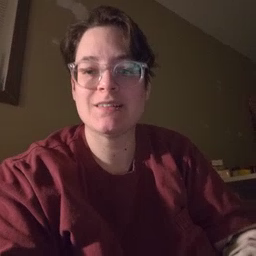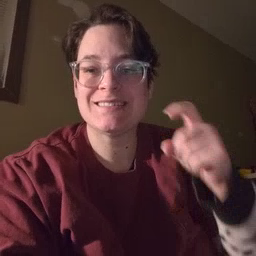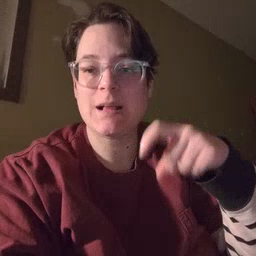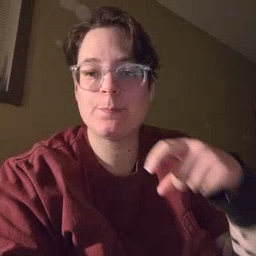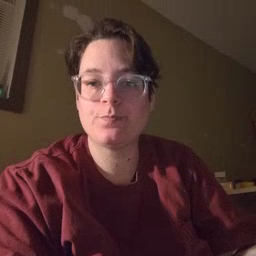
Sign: time